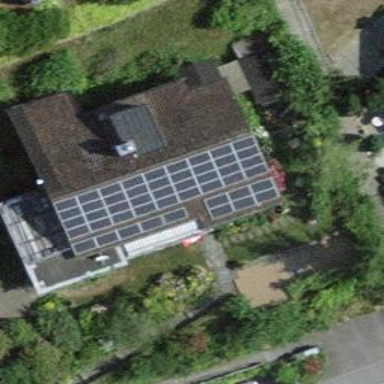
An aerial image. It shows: Solar power generator.